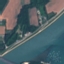
Land use / land cover: River